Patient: sex M, age 29
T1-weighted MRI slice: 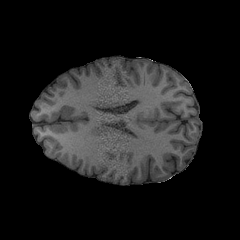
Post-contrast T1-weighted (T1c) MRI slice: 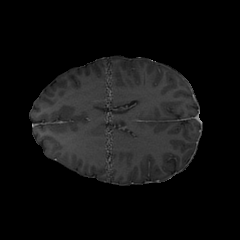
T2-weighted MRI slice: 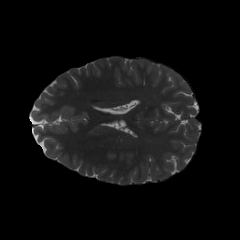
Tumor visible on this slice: no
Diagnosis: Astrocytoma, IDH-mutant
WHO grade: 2